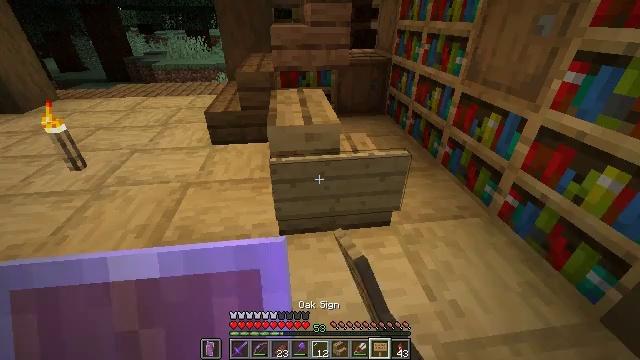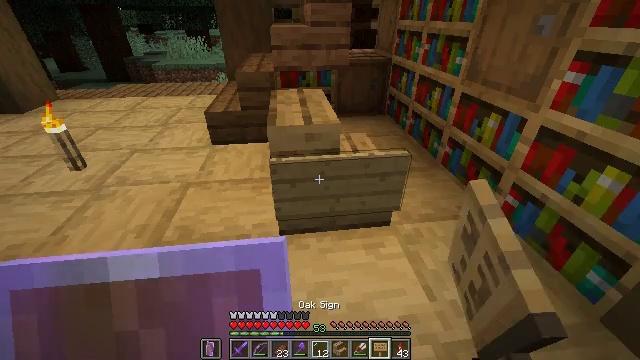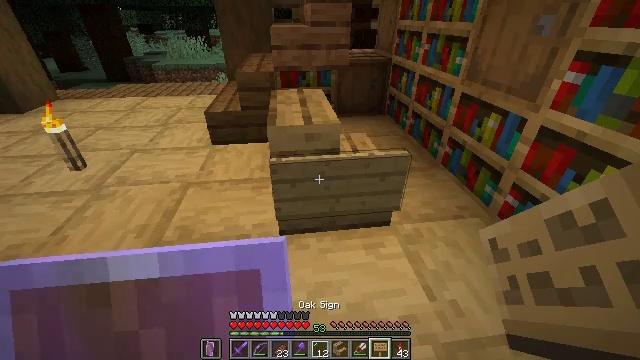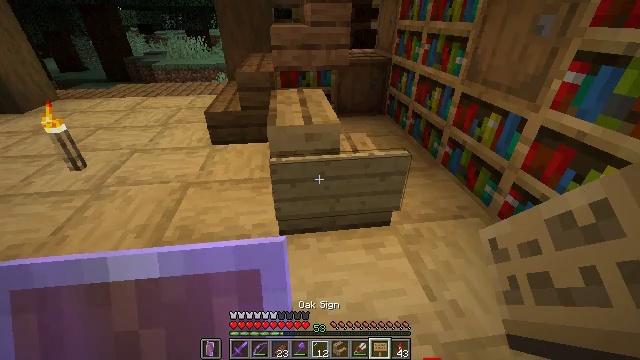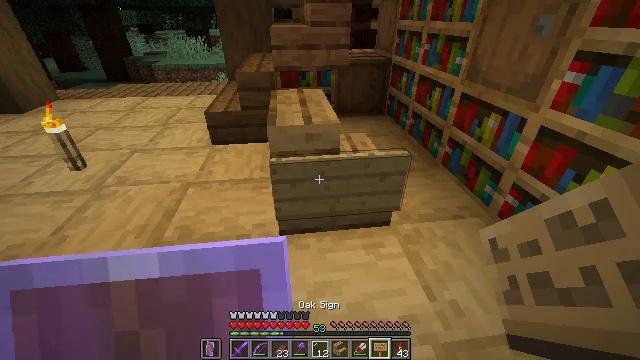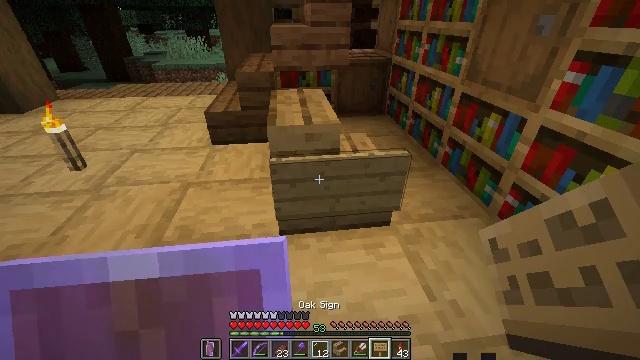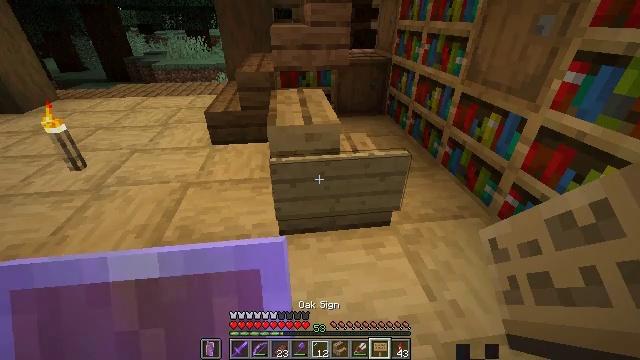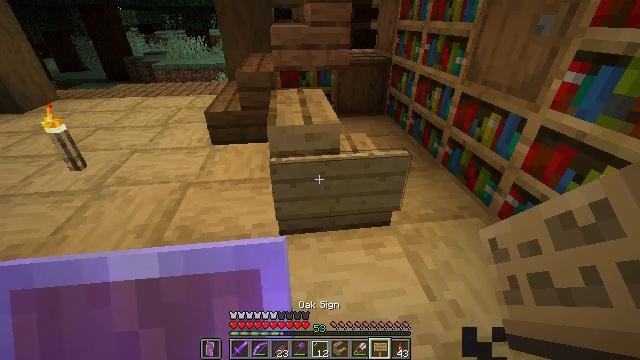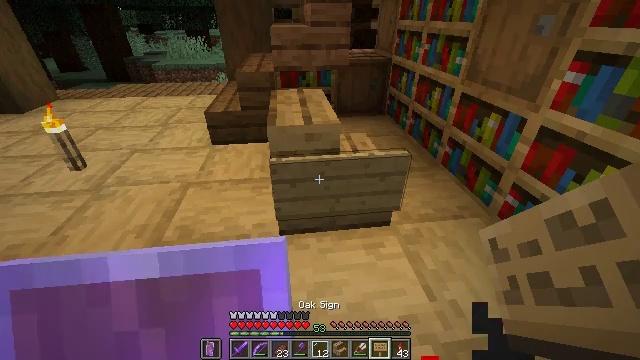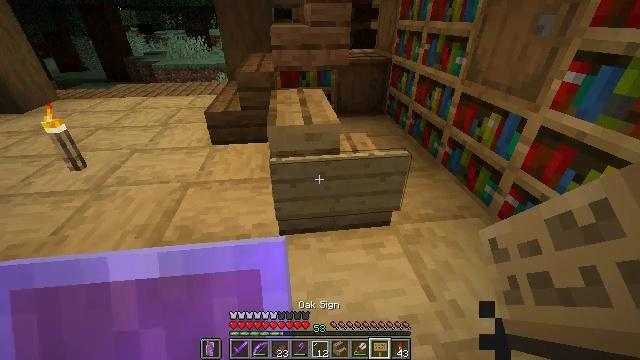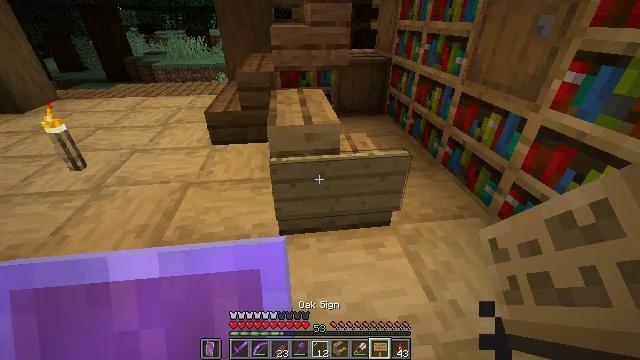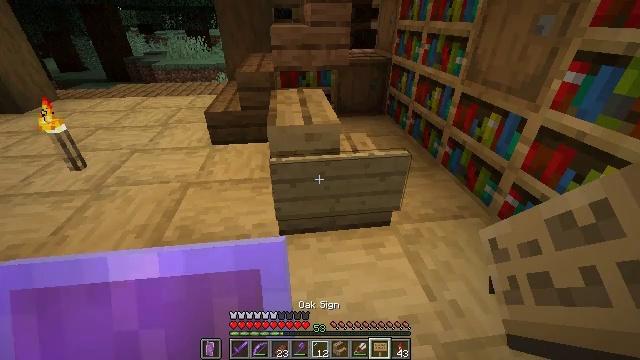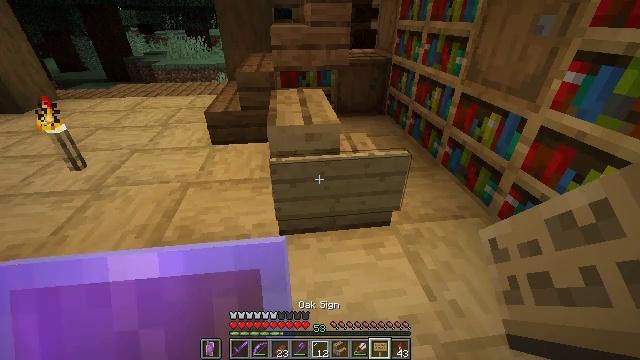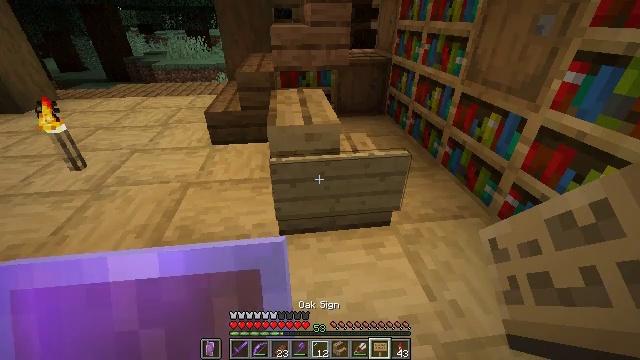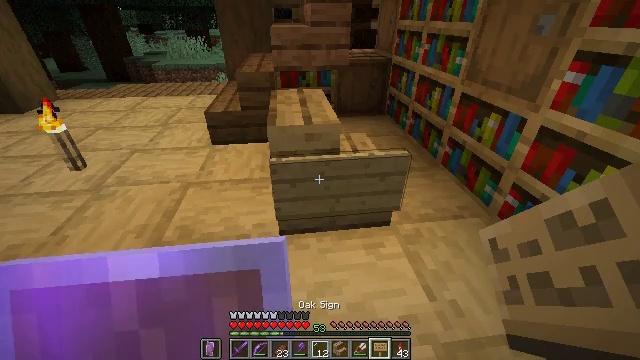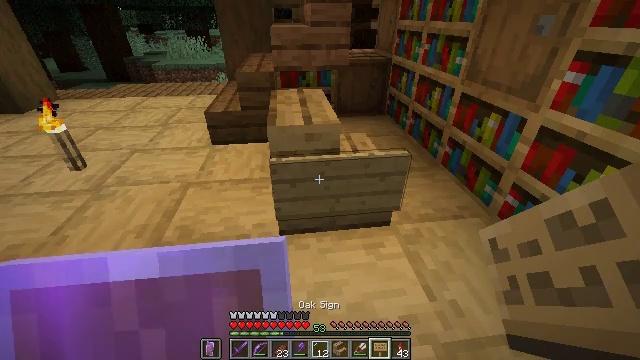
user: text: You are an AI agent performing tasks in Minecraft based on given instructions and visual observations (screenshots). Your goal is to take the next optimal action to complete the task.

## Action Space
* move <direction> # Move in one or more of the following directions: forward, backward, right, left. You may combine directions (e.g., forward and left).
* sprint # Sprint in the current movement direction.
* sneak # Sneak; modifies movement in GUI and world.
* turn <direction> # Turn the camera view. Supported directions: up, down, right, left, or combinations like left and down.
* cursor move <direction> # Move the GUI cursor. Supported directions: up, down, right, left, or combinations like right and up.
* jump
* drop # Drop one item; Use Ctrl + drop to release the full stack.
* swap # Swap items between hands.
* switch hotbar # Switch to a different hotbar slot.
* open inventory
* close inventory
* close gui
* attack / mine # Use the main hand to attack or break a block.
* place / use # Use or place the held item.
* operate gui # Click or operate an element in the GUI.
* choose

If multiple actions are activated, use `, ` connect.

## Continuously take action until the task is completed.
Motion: motion action
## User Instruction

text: Collect the oak wall sign by mining it.
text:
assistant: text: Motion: no_op
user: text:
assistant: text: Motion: no_op
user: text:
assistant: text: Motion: no_op
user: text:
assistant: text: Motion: no_op
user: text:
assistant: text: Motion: no_op
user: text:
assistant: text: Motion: no_op
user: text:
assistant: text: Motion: no_op
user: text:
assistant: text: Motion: no_op
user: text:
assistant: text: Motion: no_op
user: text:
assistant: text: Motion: no_op
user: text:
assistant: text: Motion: no_op
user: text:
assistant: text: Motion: no_op
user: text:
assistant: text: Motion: no_op
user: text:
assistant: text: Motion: no_op
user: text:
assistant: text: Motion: no_op
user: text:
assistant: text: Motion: no_op
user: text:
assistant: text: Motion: turn up
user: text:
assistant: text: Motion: turn up
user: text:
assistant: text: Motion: no_op
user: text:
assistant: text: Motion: no_op
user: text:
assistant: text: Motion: no_op
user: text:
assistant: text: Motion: no_op
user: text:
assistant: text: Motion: no_op
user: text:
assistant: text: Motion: no_op
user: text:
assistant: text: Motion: no_op
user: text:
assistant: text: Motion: no_op
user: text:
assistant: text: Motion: no_op
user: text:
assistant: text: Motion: no_op
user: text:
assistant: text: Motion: no_op
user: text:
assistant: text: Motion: no_op